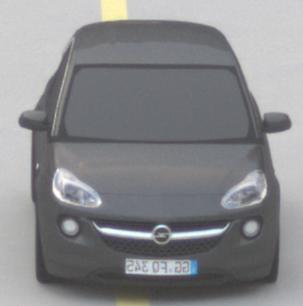
Make: Opel
Model: ADAM 1.2
Detailed model: ADAM
Model produced from: 2013/01
Model produced until: 2014/11
Doors: 3
Color: gray
Road condition: dry road
Daytime: sunrise or sunset
Contrast: low contrast